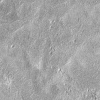
Atmospheric dust classification: not_dusty